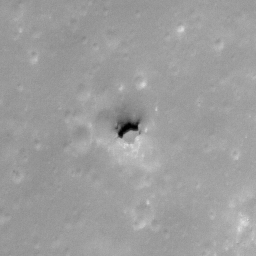
Pit: Copernicus 1
Host crater: Copernicus
Host type: impact_melt
Lunar coordinates: latitude 9.928, longitude 340.746